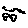
Label: tree